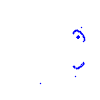
Particle: kaon